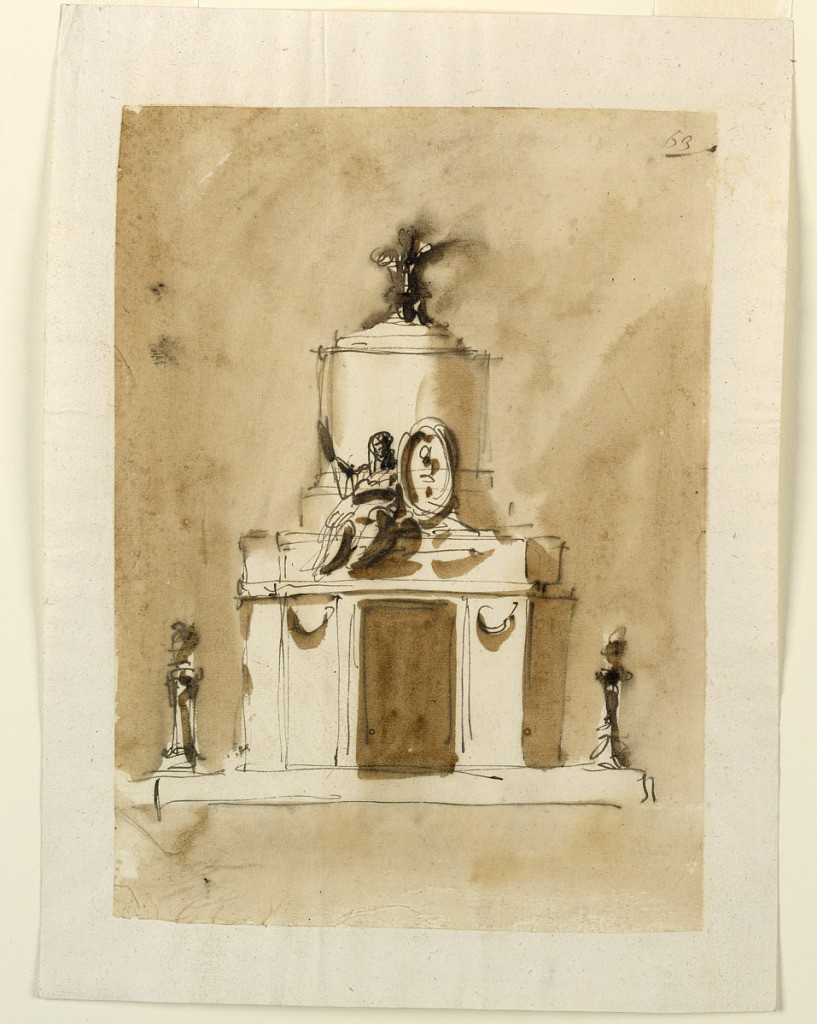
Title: Funeral Decorations for King Louis XVI of France
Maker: Giuseppe Barberi, Italian, 1746–1809
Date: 1793
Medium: Pen and brown ink, brush and brown wash on lined off-white laid paper
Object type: Drawing
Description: A variation of 1938-88-1305. The candelabra have an indistinct shape. No inscription. The female allegory sits upon the attic supporting the medallion with her left hand, beside her, raising her right hand. No festoons at the pedestal. On top a fleur-de-lis.